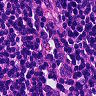
Metastatic tissue present: no